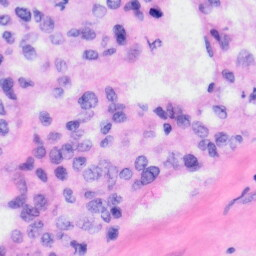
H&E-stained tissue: Liver